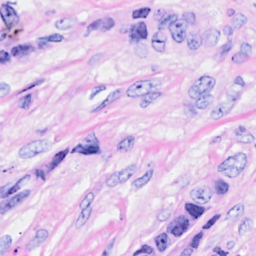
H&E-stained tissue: Breast